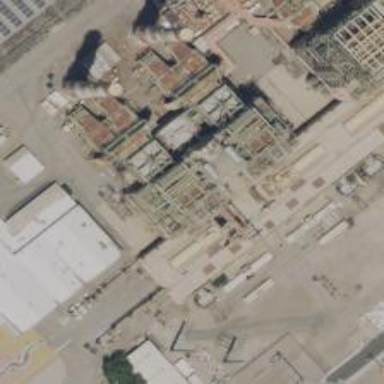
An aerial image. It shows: Steam turbine gas generator.